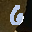
Label: 6